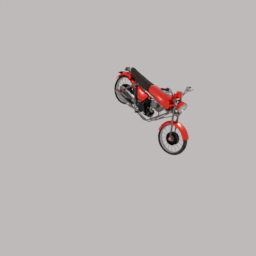
Label: mechanical